Question: Does anyone get to know how to start with ?
I look through the manual and <URL> to run the protection. But all I have is a WPF C# solution project developed in Visual Studio with a bunch of .cs and .xaml files with some images and resources, and a Visual Studio Installer .msi file.
What files am I supposed to protect (or obfuscate and more) and license? There is no option to protect my .msi or a certain .cs or .XAML file. If anyone can point me to some tutorial, it will be helpful because I cannot find any.

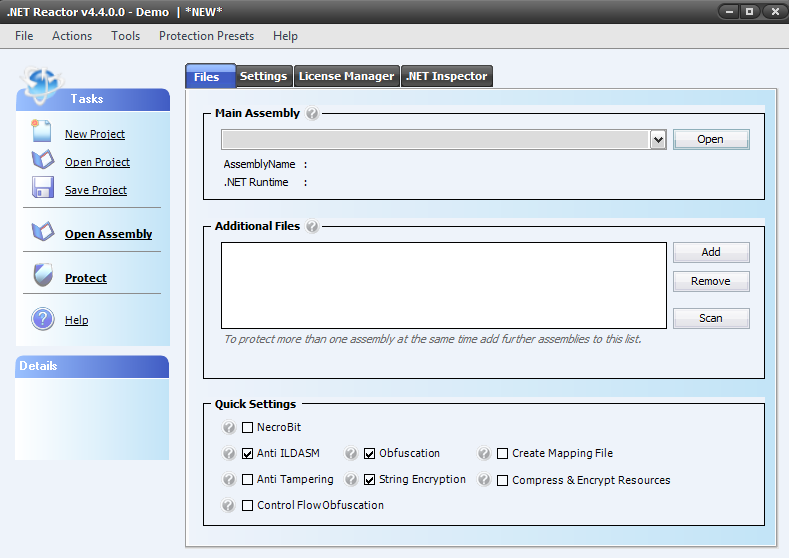
Answer: You need to obfuscate the generated .exe and .dll files. Once you've run them through this tool, you'd build your .msi using the obfuscated assemblies, not the original ones (from Visual Studio's output).